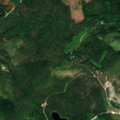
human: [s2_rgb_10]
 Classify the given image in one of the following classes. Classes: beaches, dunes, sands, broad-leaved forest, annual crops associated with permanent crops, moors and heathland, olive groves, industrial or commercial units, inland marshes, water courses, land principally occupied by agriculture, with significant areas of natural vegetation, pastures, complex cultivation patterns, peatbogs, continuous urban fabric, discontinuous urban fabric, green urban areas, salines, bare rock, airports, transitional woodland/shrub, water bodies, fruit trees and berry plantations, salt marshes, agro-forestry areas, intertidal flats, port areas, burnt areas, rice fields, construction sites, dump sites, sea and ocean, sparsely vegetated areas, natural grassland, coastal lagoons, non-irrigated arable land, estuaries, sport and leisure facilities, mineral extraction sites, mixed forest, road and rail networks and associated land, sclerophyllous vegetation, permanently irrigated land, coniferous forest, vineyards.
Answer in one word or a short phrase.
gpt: coniferous forest, mixed forest, transitional woodland/shrub